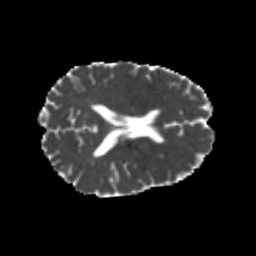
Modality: MD
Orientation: axial
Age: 24
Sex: male
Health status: healthy
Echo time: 0.074 s